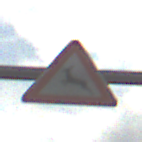
Verkehrszeichen: WildwechselRechts
Umgebung: Outdoor, Nature
Tageszeit: MorningAfternoon
Wetter: PartlyCloudy
Licht: Natural
Jahreszeit: Autumn
Kontrast: LowContrast